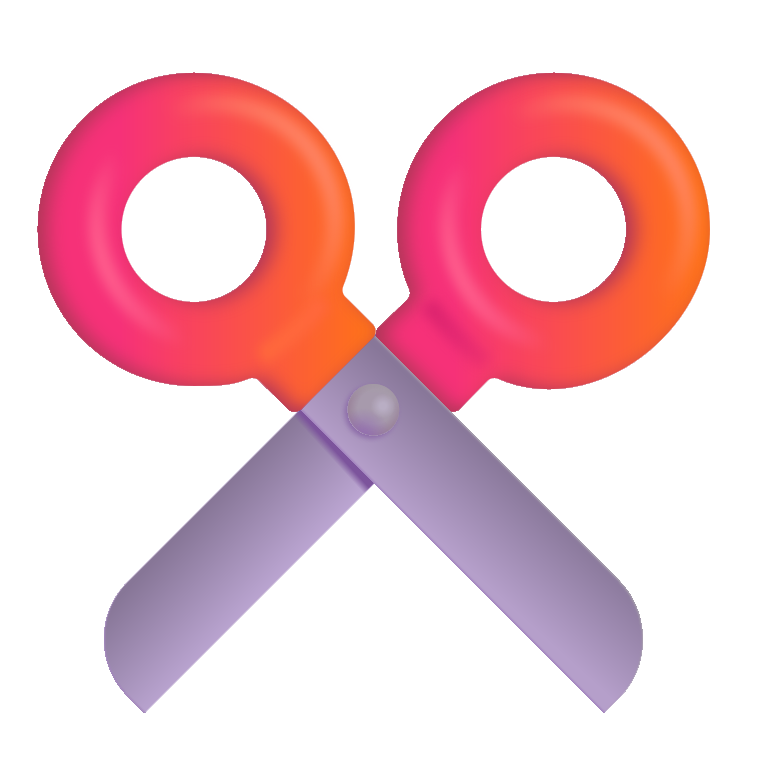
scissors color